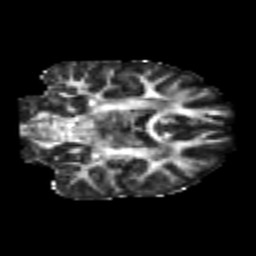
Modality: FA
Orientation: coronal
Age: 21
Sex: female
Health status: healthy
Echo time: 0.074 s